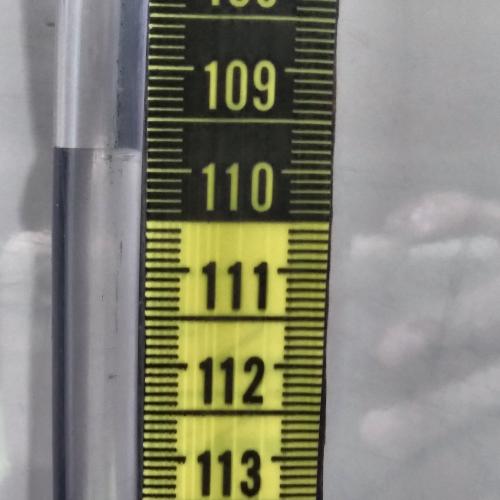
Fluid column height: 109.8 cm